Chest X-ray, PA view. Patient: 68 years old, sex F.
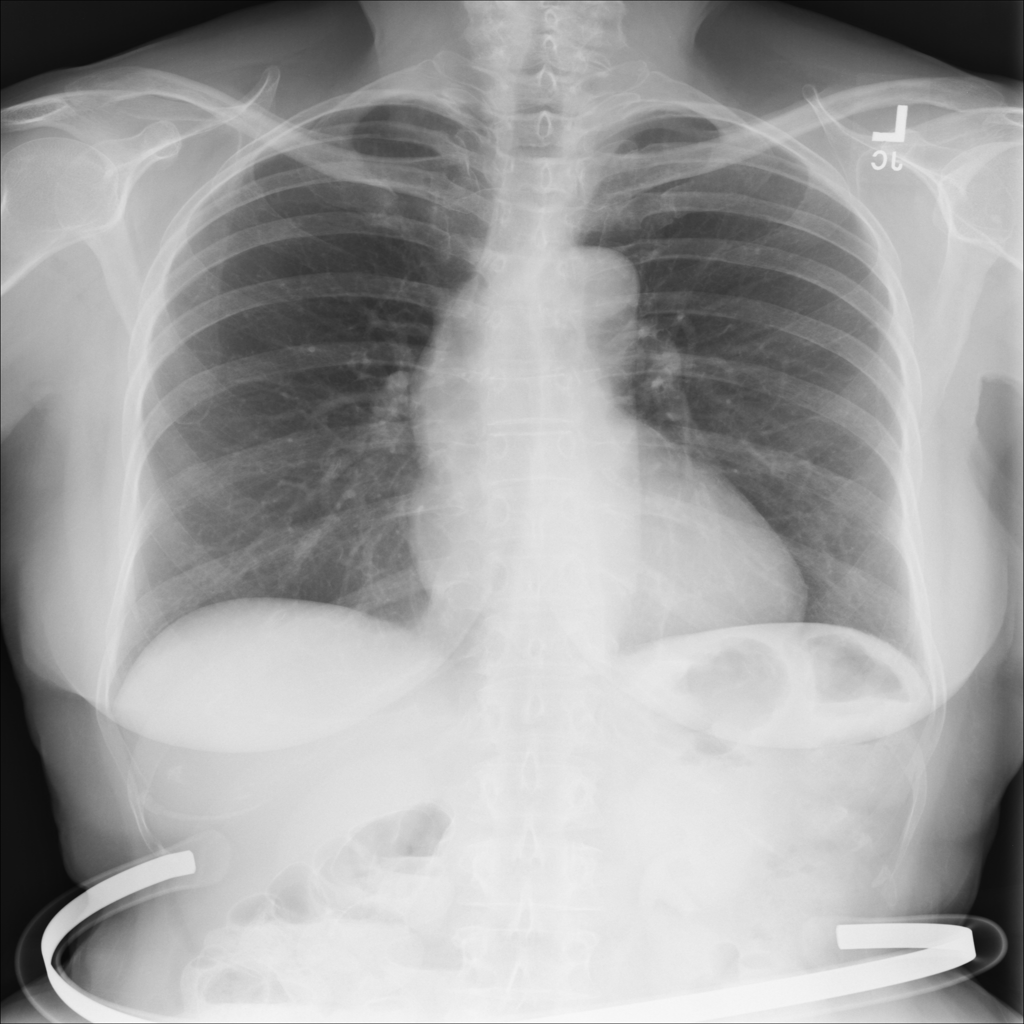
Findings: Atelectasis, Fibrosis